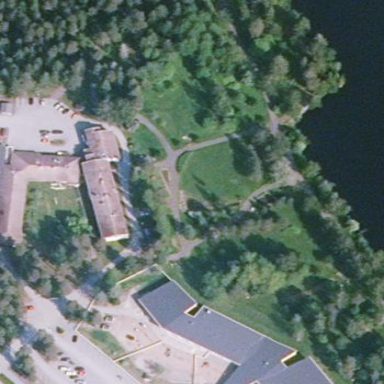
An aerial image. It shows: Nursing home.